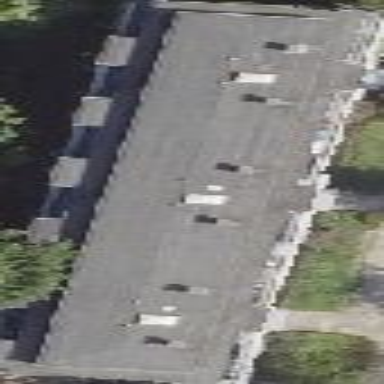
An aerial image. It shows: Apartment building with flat roof.